Interaction volume radius: 5 \u00c5
Interaction volume height: 10 \u00c5
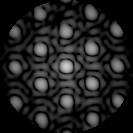
Disorder parameter: 0.1548